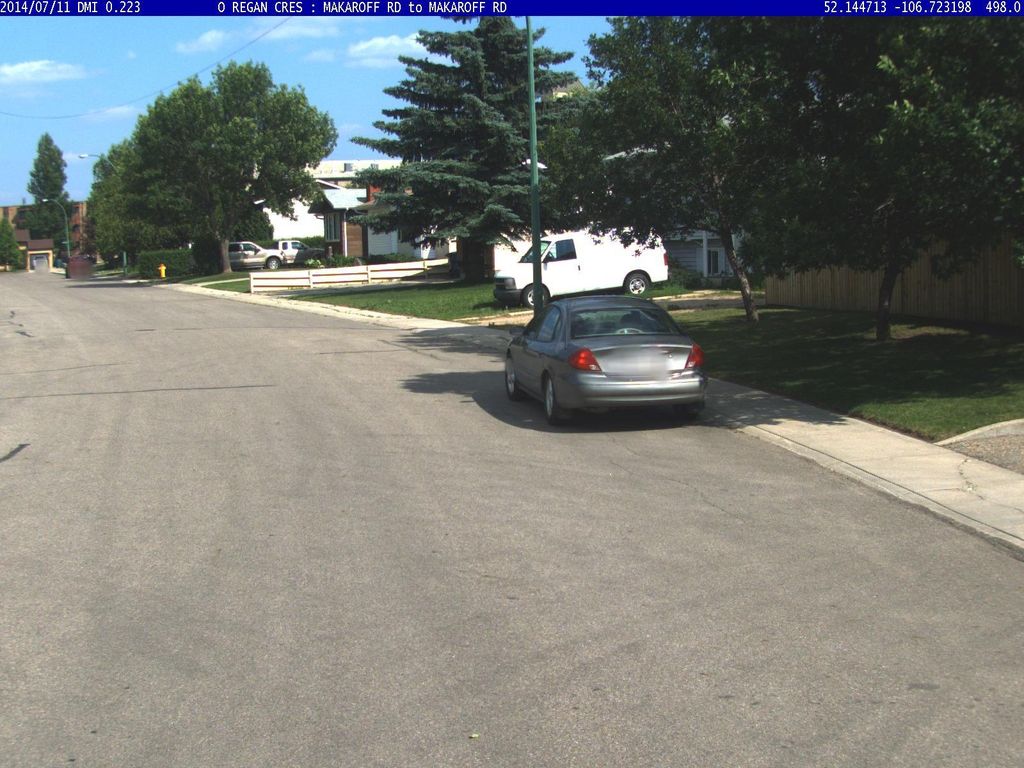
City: saskatoon